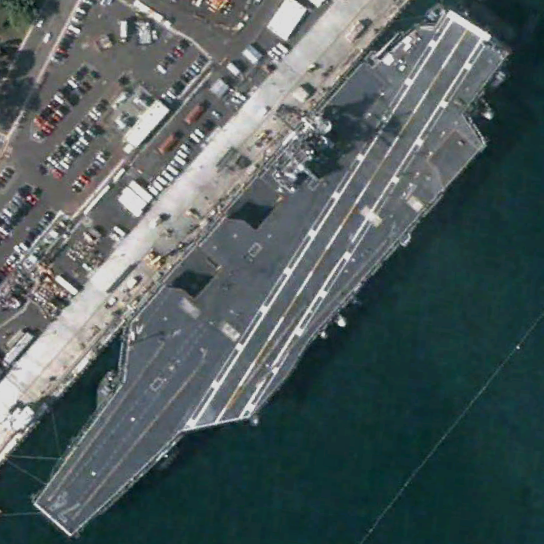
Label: aircraft_carrier